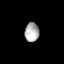
Tissue: prostate
Cell type: T cells
Senescence score: 0.768
Nuclear area (px): 271
Mean DAPI intensity: 173.804